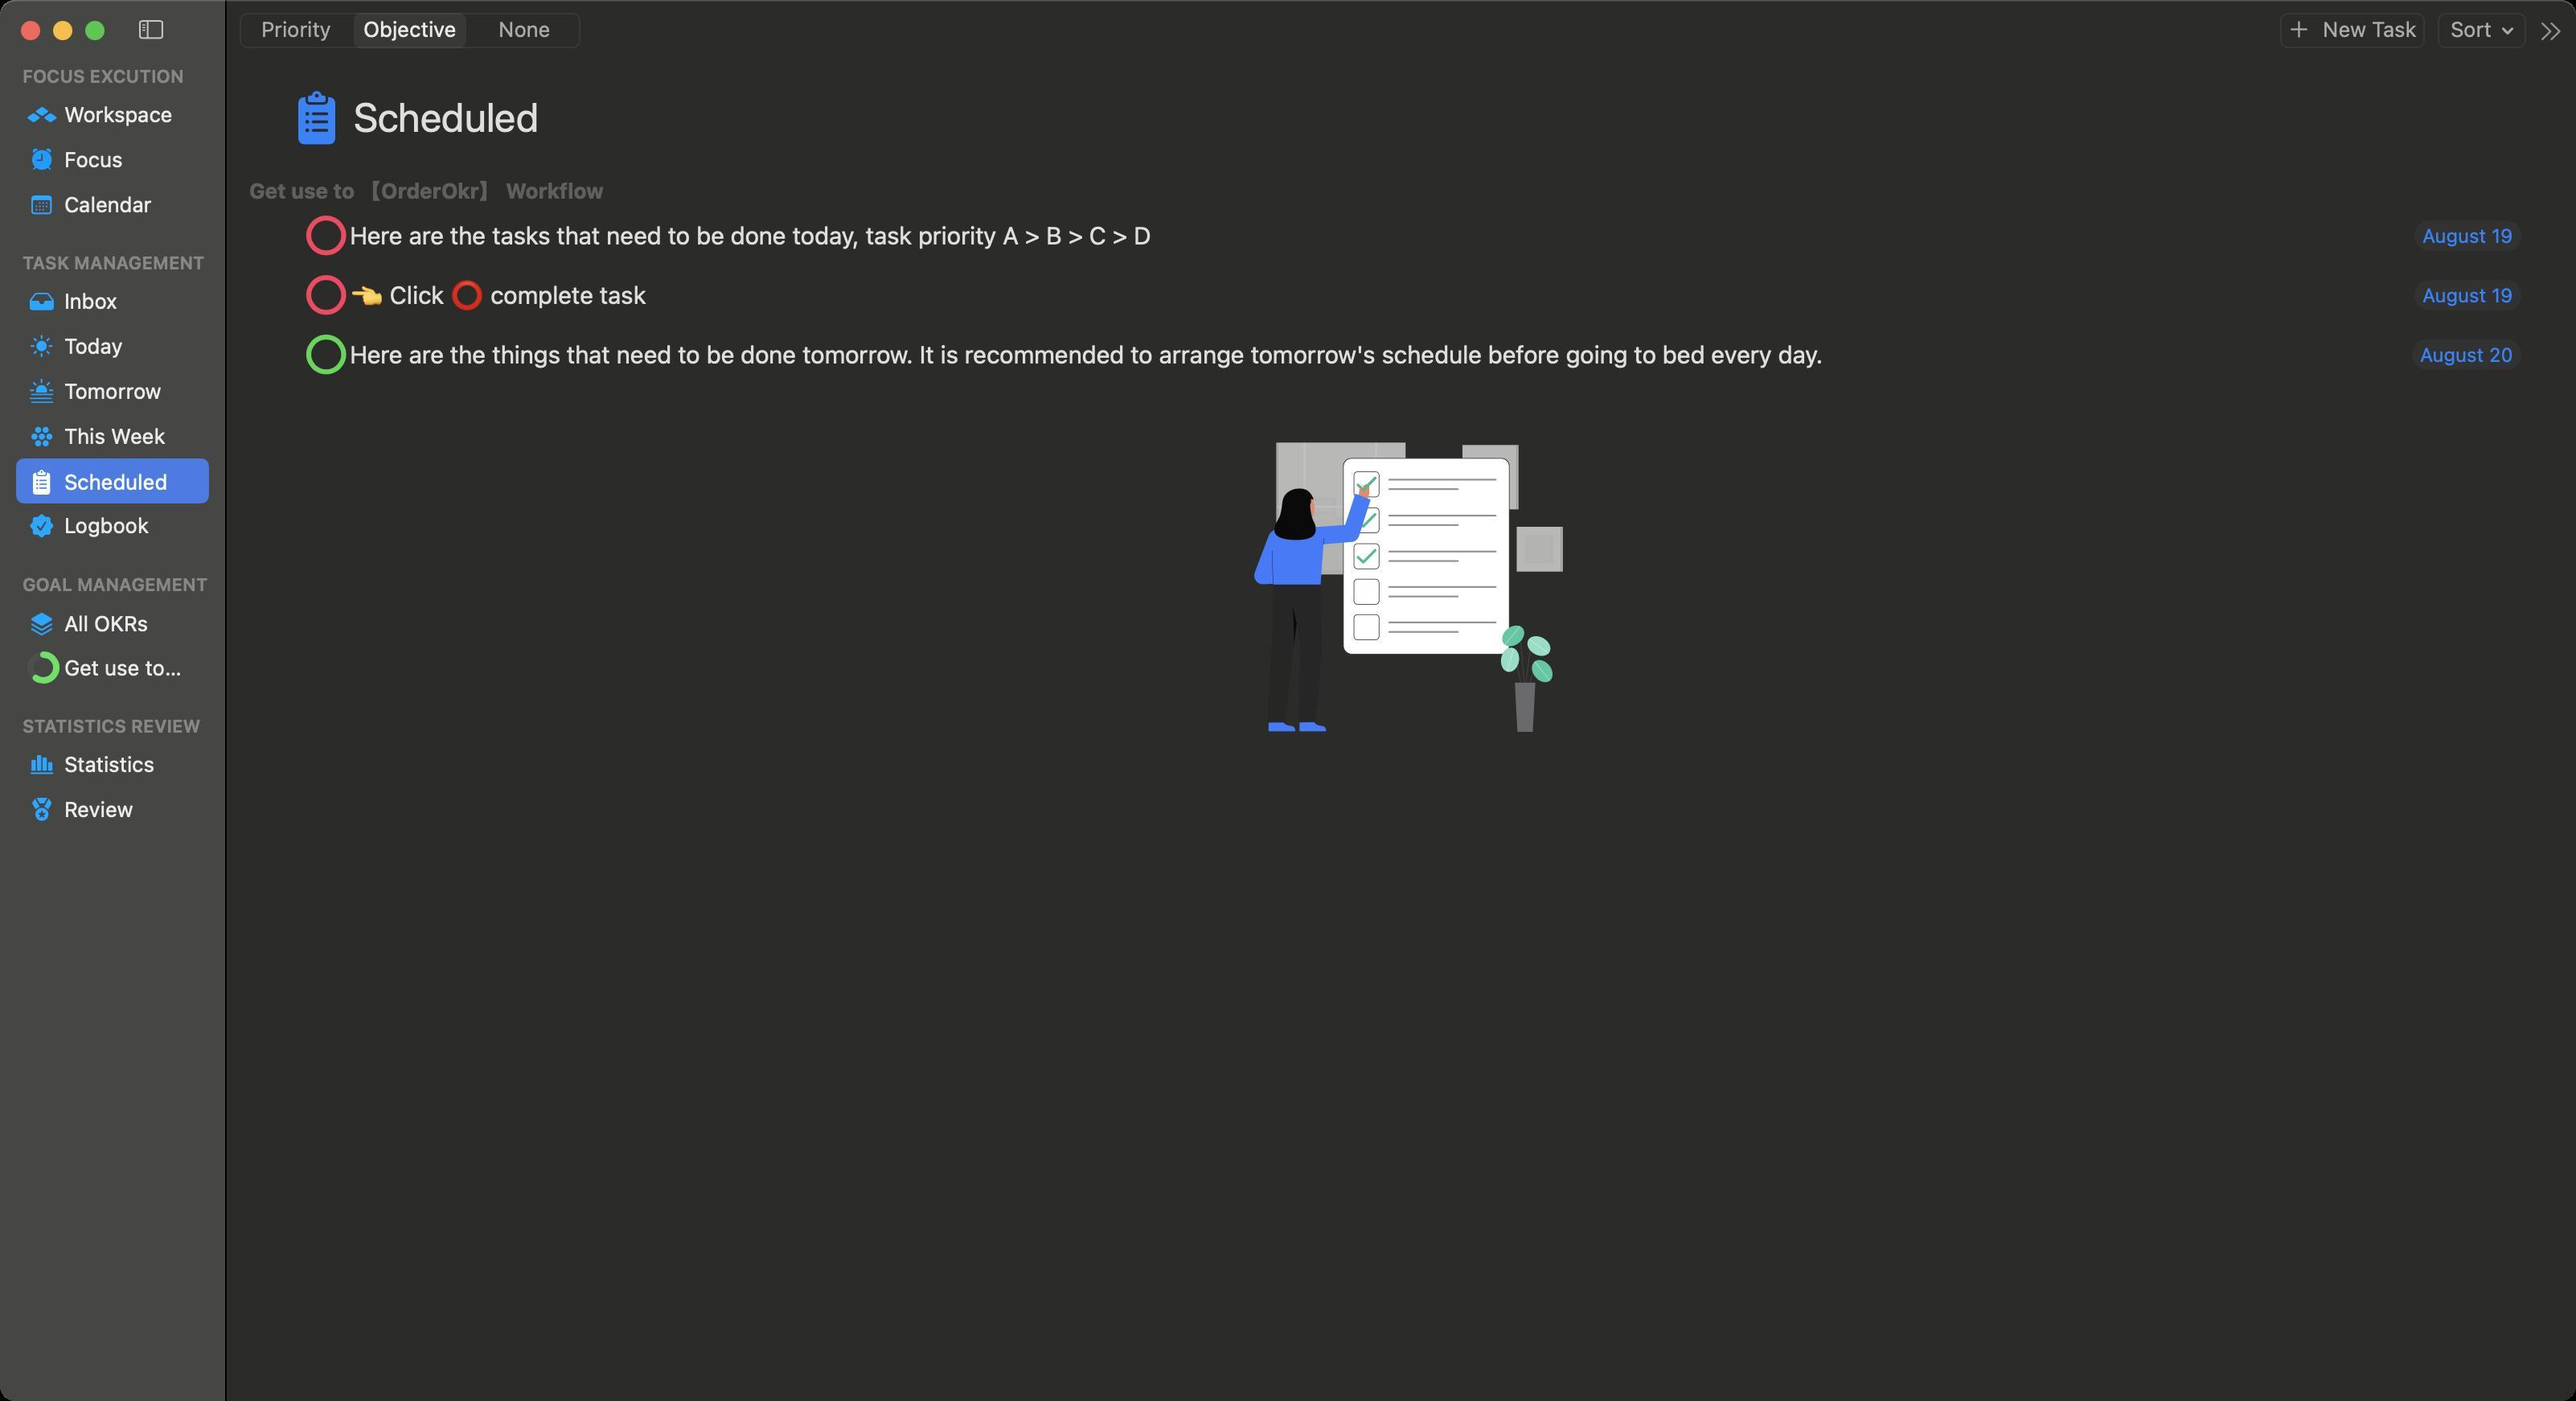
Accessibility tree:
{"name": "OrderOkr", "role": "AXWindow", "description": null, "role_description": "standard window", "value": null, "position": "10.00;122.00", "size": "1602;871", "children": [{"name": null, "role": "AXGroup", "description": null, "role_description": "group", "value": null, "position": "0.00;0.00", "size": "1602;871", "children": [{"name": null, "role": "AXSplitGroup", "description": null, "role_description": "split group", "value": null, "position": "0.00;0.00", "size": "1602;871", "children": [{"name": null, "role": "AXGroup", "description": null, "role_description": "group", "value": null, "position": "0.00;0.00", "size": "140;871", "children": [{"name": null, "role": "AXScrollArea", "description": null, "role_description": "scroll area", "value": null, "position": "0.00;38.00", "size": "140;833", "children": [{"name": null, "role": "AXOutline", "description": "Sidebar", "role_description": "outline", "value": null, "position": "0.00;38.00", "size": "140;833", "children": [{"name": null, "role": "AXRow", "description": null, "role_description": "outline row", "value": null, "position": "0.00;38.00", "size": "140;19", "children": [{"name": null, "role": "AXCell", "description": null, "role_description": "cell", "value": null, "position": "10.00;38.00", "size": "120;19", "children": [{"name": null, "role": "AXGroup", "description": null, "role_description": "group", "value": null, "position": "14.00;38.00", "size": "124;19", "children": [{"name": null, "role": "AXHeading", "description": "FOCUS EXCUTION", "role_description": "heading", "value": null, "position": "14.00;40.50", "size": "100;14", "children": []}]}]}]}, {"name": null, "role": "AXRow", "description": null, "role_description": "outline row", "value": null, "position": "0.00;57.00", "size": "140;28", "children": [{"name": null, "role": "AXCell", "description": null, "role_description": "cell", "value": null, "position": "10.00;57.00", "size": "120;28", "children": [{"name": null, "role": "AXButton", "description": "Workspace", "role_description": "button", "value": null, "position": "17.00;63.00", "size": "90;16", "children": []}]}]}, {"name": null, "role": "AXRow", "description": null, "role_description": "outline row", "value": null, "position": "0.00;85.00", "size": "140;28", "children": [{"name": null, "role": "AXCell", "description": null, "role_description": "cell", "value": null, "position": "10.00;85.00", "size": "120;28", "children": [{"name": null, "role": "AXButton", "description": "Focus", "role_description": "button", "value": null, "position": "20.00;91.04", "size": "56;16", "children": []}]}]}, {"name": null, "role": "AXRow", "description": null, "role_description": "outline row", "value": null, "position": "0.00;113.00", "size": "140;28", "children": [{"name": null, "role": "AXCell", "description": null, "role_description": "cell", "value": null, "position": "10.00;113.00", "size": "120;28", "children": [{"name": null, "role": "AXButton", "description": "Calendar", "role_description": "button", "value": null, "position": "19.50;119.00", "size": "75;16", "children": []}]}]}, {"name": null, "role": "AXRow", "description": null, "role_description": "outline row", "value": null, "position": "0.00;154.00", "size": "140;19", "children": [{"name": null, "role": "AXCell", "description": null, "role_description": "cell", "value": null, "position": "10.00;154.00", "size": "120;19", "children": [{"name": null, "role": "AXGroup", "description": null, "role_description": "group", "value": null, "position": "14.00;154.00", "size": "124;19", "children": [{"name": null, "role": "AXHeading", "description": "TASK MANAGEMENT", "role_description": "heading", "value": null, "position": "14.00;156.50", "size": "114;14", "children": []}]}]}]}, {"name": null, "role": "AXRow", "description": null, "role_description": "outline row", "value": null, "position": "0.00;173.00", "size": "140;28", "children": [{"name": null, "role": "AXCell", "description": null, "role_description": "cell", "value": null, "position": "10.00;173.00", "size": "120;28", "children": [{"name": null, "role": "AXButton", "description": "Inbox", "role_description": "button", "value": null, "position": "18.50;179.00", "size": "54;16", "children": []}]}]}, {"name": null, "role": "AXRow", "description": null, "role_description": "outline row", "value": null, "position": "0.00;201.00", "size": "140;28", "children": [{"name": null, "role": "AXCell", "description": null, "role_description": "cell", "value": null, "position": "10.00;201.00", "size": "120;28", "children": [{"name": null, "role": "AXButton", "description": "Today", "role_description": "button", "value": null, "position": "19.00;206.79", "size": "58;16", "children": []}]}]}, {"name": null, "role": "AXRow", "description": null, "role_description": "outline row", "value": null, "position": "0.00;229.00", "size": "140;28", "children": [{"name": null, "role": "AXCell", "description": null, "role_description": "cell", "value": null, "position": "10.00;229.00", "size": "120;28", "children": [{"name": null, "role": "AXButton", "description": "Tomorrow", "role_description": "button", "value": null, "position": "18.50;234.83", "size": "82;16", "children": []}]}]}, {"name": null, "role": "AXRow", "description": null, "role_description": "outline row", "value": null, "position": "0.00;257.00", "size": "140;28", "children": [{"name": null, "role": "AXCell", "description": null, "role_description": "cell", "value": null, "position": "10.00;257.00", "size": "120;28", "children": [{"name": null, "role": "AXButton", "description": "This Week", "role_description": "button", "value": null, "position": "19.50;263.00", "size": "84;16", "children": []}]}]}, {"name": null, "role": "AXRow", "description": null, "role_description": "outline row", "value": null, "position": "0.00;285.00", "size": "140;28", "children": [{"name": null, "role": "AXCell", "description": null, "role_description": "cell", "value": null, "position": "10.00;285.00", "size": "120;28", "children": [{"name": null, "role": "AXButton", "description": "Scheduled", "role_description": "button", "value": null, "position": "20.50;291.00", "size": "84;16", "children": []}]}]}, {"name": null, "role": "AXRow", "description": null, "role_description": "outline row", "value": null, "position": "0.00;313.00", "size": "140;28", "children": [{"name": null, "role": "AXCell", "description": null, "role_description": "cell", "value": null, "position": "10.00;313.00", "size": "120;28", "children": [{"name": null, "role": "AXButton", "description": "Logbook", "role_description": "button", "value": null, "position": "18.50;318.58", "size": "74;16", "children": []}]}]}, {"name": null, "role": "AXRow", "description": null, "role_description": "outline row", "value": null, "position": "0.00;354.00", "size": "140;19", "children": [{"name": null, "role": "AXCell", "description": null, "role_description": "cell", "value": null, "position": "10.00;354.00", "size": "120;19", "children": [{"name": null, "role": "AXGroup", "description": null, "role_description": "group", "value": null, "position": "14.00;354.00", "size": "124;19", "children": [{"name": null, "role": "AXHeading", "description": "GOAL MANAGEMENT", "role_description": "heading", "value": null, "position": "14.00;356.50", "size": "116;14", "children": []}]}]}]}, {"name": null, "role": "AXRow", "description": null, "role_description": "outline row", "value": null, "position": "0.00;373.00", "size": "140;28", "children": [{"name": null, "role": "AXCell", "description": null, "role_description": "cell", "value": null, "position": "10.00;373.00", "size": "120;28", "children": [{"name": null, "role": "AXButton", "description": "All OKRs", "role_description": "button", "value": null, "position": "18.00;379.33", "size": "74;16", "children": []}]}]}, {"name": null, "role": "AXRow", "description": null, "role_description": "outline row", "value": null, "position": "0.00;401.00", "size": "140;28", "children": [{"name": null, "role": "AXCell", "description": null, "role_description": "cell", "value": null, "position": "10.00;401.00", "size": "120;28", "children": [{"name": null, "role": "AXButton", "description": "Get use to 【OrderOkr】 Workflow", "role_description": "button", "value": null, "position": "17.00;405.00", "size": "96;20", "children": []}]}]}, {"name": null, "role": "AXRow", "description": null, "role_description": "outline row", "value": null, "position": "0.00;442.00", "size": "140;19", "children": [{"name": null, "role": "AXCell", "description": null, "role_description": "cell", "value": null, "position": "10.00;442.00", "size": "120;19", "children": [{"name": null, "role": "AXGroup", "description": null, "role_description": "group", "value": null, "position": "14.00;442.00", "size": "124;19", "children": [{"name": null, "role": "AXHeading", "description": "STATISTICS REVIEW", "role_description": "heading", "value": null, "position": "14.00;444.50", "size": "111;14", "children": []}]}]}]}, {"name": null, "role": "AXRow", "description": null, "role_description": "outline row", "value": null, "position": "0.00;461.00", "size": "140;28", "children": [{"name": null, "role": "AXCell", "description": null, "role_description": "cell", "value": null, "position": "10.00;461.00", "size": "120;28", "children": [{"name": null, "role": "AXButton", "description": "Statistics", "role_description": "button", "value": null, "position": "19.00;467.00", "size": "78;16", "children": []}]}]}, {"name": null, "role": "AXRow", "description": null, "role_description": "outline row", "value": null, "position": "0.00;489.00", "size": "140;28", "children": [{"name": null, "role": "AXCell", "description": null, "role_description": "cell", "value": null, "position": "10.00;489.00", "size": "120;28", "children": [{"name": null, "role": "AXButton", "description": "Review", "role_description": "button", "value": null, "position": "20.00;494.83", "size": "63;16", "children": []}]}]}, {"name": null, "role": "AXColumn", "description": null, "role_description": "column", "value": null, "position": "10.00;38.00", "size": "120;833", "children": []}]}]}]}, {"name": null, "role": "AXSplitter", "description": null, "role_description": "splitter", "value": 140.0, "position": "140.00;38.00", "size": "1;833", "children": []}, {"name": null, "role": "AXGroup", "description": null, "role_description": "group", "value": null, "position": "141.00;0.00", "size": "1461;871", "children": [{"name": null, "role": "AXScrollArea", "description": null, "role_description": "scroll area", "value": null, "position": "141.00;39.00", "size": "1461;832", "children": [{"name": null, "role": "AXOutline", "description": "Sidebar", "role_description": "outline", "value": null, "position": "141.00;38.00", "size": "1461;833", "children": [{"name": null, "role": "AXRow", "description": null, "role_description": "outline row", "value": null, "position": "141.00;49.00", "size": "1461;47", "children": [{"name": null, "role": "AXCell", "description": null, "role_description": "cell", "value": null, "position": "151.00;49.00", "size": "1441;47", "children": [{"name": null, "role": "AXImage", "description": "list.bullet.clipboard.fill", "role_description": "image", "value": null, "position": "185.50;55.00", "size": "23;35", "children": []}, {"name": null, "role": "AXStaticText", "description": null, "role_description": "text", "value": "Scheduled", "position": "220.00;58.00", "size": "116;29", "children": []}]}]}, {"name": null, "role": "AXRow", "description": null, "role_description": "outline row", "value": null, "position": "141.00;109.00", "size": "1461;19", "children": [{"name": null, "role": "AXCell", "description": null, "role_description": "cell", "value": null, "position": "151.00;109.00", "size": "1441;19", "children": [{"name": null, "role": "AXGroup", "description": null, "role_description": "group", "value": null, "position": "155.00;109.00", "size": "1445;19", "children": [{"name": null, "role": "AXHeading", "description": "Get use to 【OrderOkr】 Workflow", "role_description": "heading", "value": null, "position": "155.00;110.50", "size": "221;16", "children": []}]}]}]}, {"name": null, "role": "AXRow", "description": null, "role_description": "outline row", "value": null, "position": "141.00;128.00", "size": "1461;37", "children": [{"name": null, "role": "AXCell", "description": null, "role_description": "cell", "value": null, "position": "151.00;128.00", "size": "1441;37", "children": [{"name": null, "role": "AXButton", "description": "circle", "role_description": "button", "value": null, "position": "190.50;134.00", "size": "25;25", "children": []}, {"name": null, "role": "AXStaticText", "description": null, "role_description": "text", "value": "Here are the tasks that need to be done today, task priority A > B > C > D", "position": "217.50;137.00", "size": "498;19", "children": []}, {"name": null, "role": "AXButton", "description": "August 19", "role_description": "button", "value": null, "position": "1501.50;137.00", "size": "66;19", "children": []}]}]}, {"name": null, "role": "AXRow", "description": null, "role_description": "outline row", "value": null, "position": "141.00;165.00", "size": "1461;37", "children": [{"name": null, "role": "AXCell", "description": null, "role_description": "cell", "value": null, "position": "151.00;165.00", "size": "1441;37", "children": [{"name": null, "role": "AXButton", "description": "circle", "role_description": "button", "value": null, "position": "190.50;171.00", "size": "25;25", "children": []}, {"name": null, "role": "AXStaticText", "description": null, "role_description": "text", "value": "👈 Click ⭕️ complete task", "position": "217.50;174.00", "size": "184;19", "children": []}, {"name": null, "role": "AXButton", "description": "August 19", "role_description": "button", "value": null, "position": "1501.50;174.00", "size": "66;19", "children": []}]}]}, {"name": null, "role": "AXRow", "description": null, "role_description": "outline row", "value": null, "position": "141.00;202.00", "size": "1461;37", "children": [{"name": null, "role": "AXCell", "description": null, "role_description": "cell", "value": null, "position": "151.00;202.00", "size": "1441;37", "children": [{"name": null, "role": "AXButton", "description": "circle", "role_description": "button", "value": null, "position": "190.50;208.00", "size": "25;25", "children": []}, {"name": null, "role": "AXStaticText", "description": null, "role_description": "text", "value": "Here are the things that need to be done tomorrow. It is recommended to arrange tomorrow's schedule before going to bed every day.", "position": "217.50;211.00", "size": "916;19", "children": []}, {"name": null, "role": "AXButton", "description": "August 20", "role_description": "button", "value": null, "position": "1500.00;211.00", "size": "68;19", "children": []}]}]}, {"name": null, "role": "AXRow", "description": null, "role_description": "outline row", "value": null, "position": "141.00;239.00", "size": "1461;252", "children": [{"name": null, "role": "AXCell", "description": null, "role_description": "cell", "value": null, "position": "151.00;239.00", "size": "1441;252", "children": [{"name": null, "role": "AXImage", "description": "Complete", "role_description": "image", "value": null, "position": "780.00;275.00", "size": "192;180", "children": []}]}]}, {"name": null, "role": "AXColumn", "description": null, "role_description": "column", "value": null, "position": "151.00;39.00", "size": "1441;832", "children": []}]}]}]}]}]}, {"name": null, "role": "AXGroup", "description": null, "role_description": "group", "value": null, "position": "0.00;0.00", "size": "1602;38", "children": []}, {"name": null, "role": "AXToolbar", "description": null, "role_description": "toolbar", "value": null, "position": "0.00;0.00", "size": "1602;38", "children": [{"name": null, "role": "AXButton", "description": "Hide Sidebar", "role_description": "button", "value": null, "position": "76.00;0.00", "size": "36;38", "children": [{"name": null, "role": "AXButton", "description": "Hide Sidebar", "role_description": "button", "value": null, "position": "85.00;8.00", "size": "18;16", "children": []}]}, {"name": null, "role": "AXGroup", "description": null, "role_description": "group", "value": null, "position": "145.00;0.00", "size": "220;38", "children": [{"name": null, "role": "AXRadioGroup", "description": null, "role_description": "radio group", "value": "{\n    \"name\": null,\n    \"role\": \"AXRadioButton\",\n    \"description\": \"Objective\",\n    \"role_description\": \"radio button\",\n    \"value\": 1,\n    \"position\": \"220.00;7.00\",\n    \"size\": \"71;25\",\n    \"children\": []\n}", "position": "149.00;8.00", "size": "212;22", "children": [{"name": null, "role": "AXRadioButton", "description": "Priority", "role_description": "radio button", "value": 0, "position": "148.00;7.00", "size": "72;25", "children": []}, {"name": null, "role": "AXRadioButton", "description": "Objective", "role_description": "radio button", "value": 1, "position": "220.00;7.00", "size": "71;25", "children": []}, {"name": null, "role": "AXRadioButton", "description": "None", "role_description": "radio button", "value": 0, "position": "291.00;7.00", "size": "71;25", "children": []}]}]}, {"name": null, "role": "AXButton", "description": "New Task", "role_description": "button", "value": null, "position": "1414.00;0.00", "size": "98;38", "children": [{"name": null, "role": "AXButton", "description": "New Task", "role_description": "button", "value": null, "position": "1423.00;9.00", "size": "80;16", "children": []}]}, {"name": null, "role": "AXGroup", "description": null, "role_description": "group", "value": null, "position": "1512.00;0.00", "size": "63;38", "children": [{"name": "Sort", "role": "AXPopUpButton", "description": null, "role_description": "pop up button", "value": null, "position": "1516.00;8.00", "size": "55;22", "children": []}]}, {"name": null, "role": "AXPopUpButton", "description": "more toolbar items", "role_description": "pop up button", "value": null, "position": "1571.00;12.00", "size": "26;14", "children": []}]}, {"name": null, "role": "AXButton", "description": null, "role_description": "close button", "value": null, "position": "12.00;11.00", "size": "14;16", "children": []}, {"name": null, "role": "AXButton", "description": null, "role_description": "full screen button", "value": null, "position": "52.00;11.00", "size": "14;16", "children": [{"name": null, "role": "AXGroup", "description": null, "role_description": "group", "value": null, "position": "52.00;11.00", "size": "14;16", "children": [{"name": null, "role": "AXGroup", "description": null, "role_description": "group", "value": null, "position": "52.00;11.00", "size": "14;16", "children": []}]}]}, {"name": null, "role": "AXButton", "description": null, "role_description": "minimize button", "value": null, "position": "32.00;11.00", "size": "14;16", "children": []}]}